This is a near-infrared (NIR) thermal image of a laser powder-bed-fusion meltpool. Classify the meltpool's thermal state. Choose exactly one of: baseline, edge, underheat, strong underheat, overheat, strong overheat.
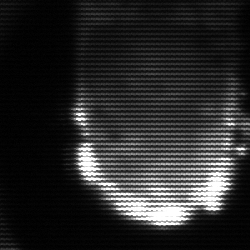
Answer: baseline